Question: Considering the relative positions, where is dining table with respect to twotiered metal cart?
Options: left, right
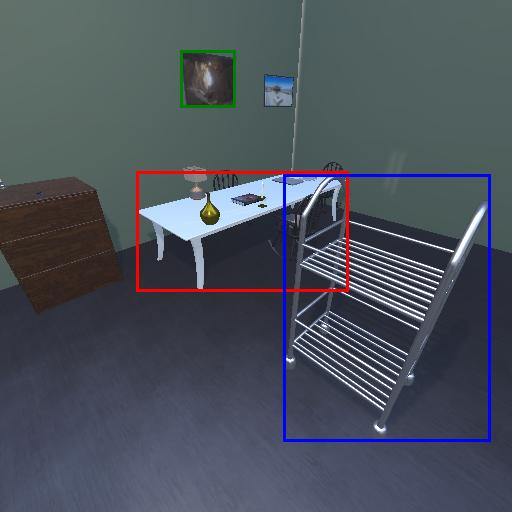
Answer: left